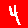
Digit: 4